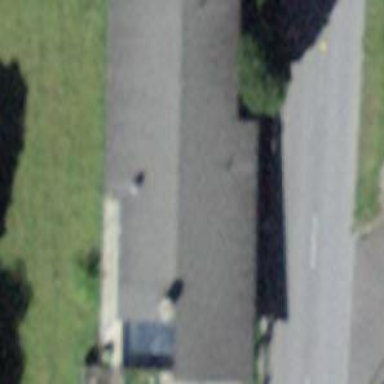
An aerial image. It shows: Simple house.